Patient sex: M
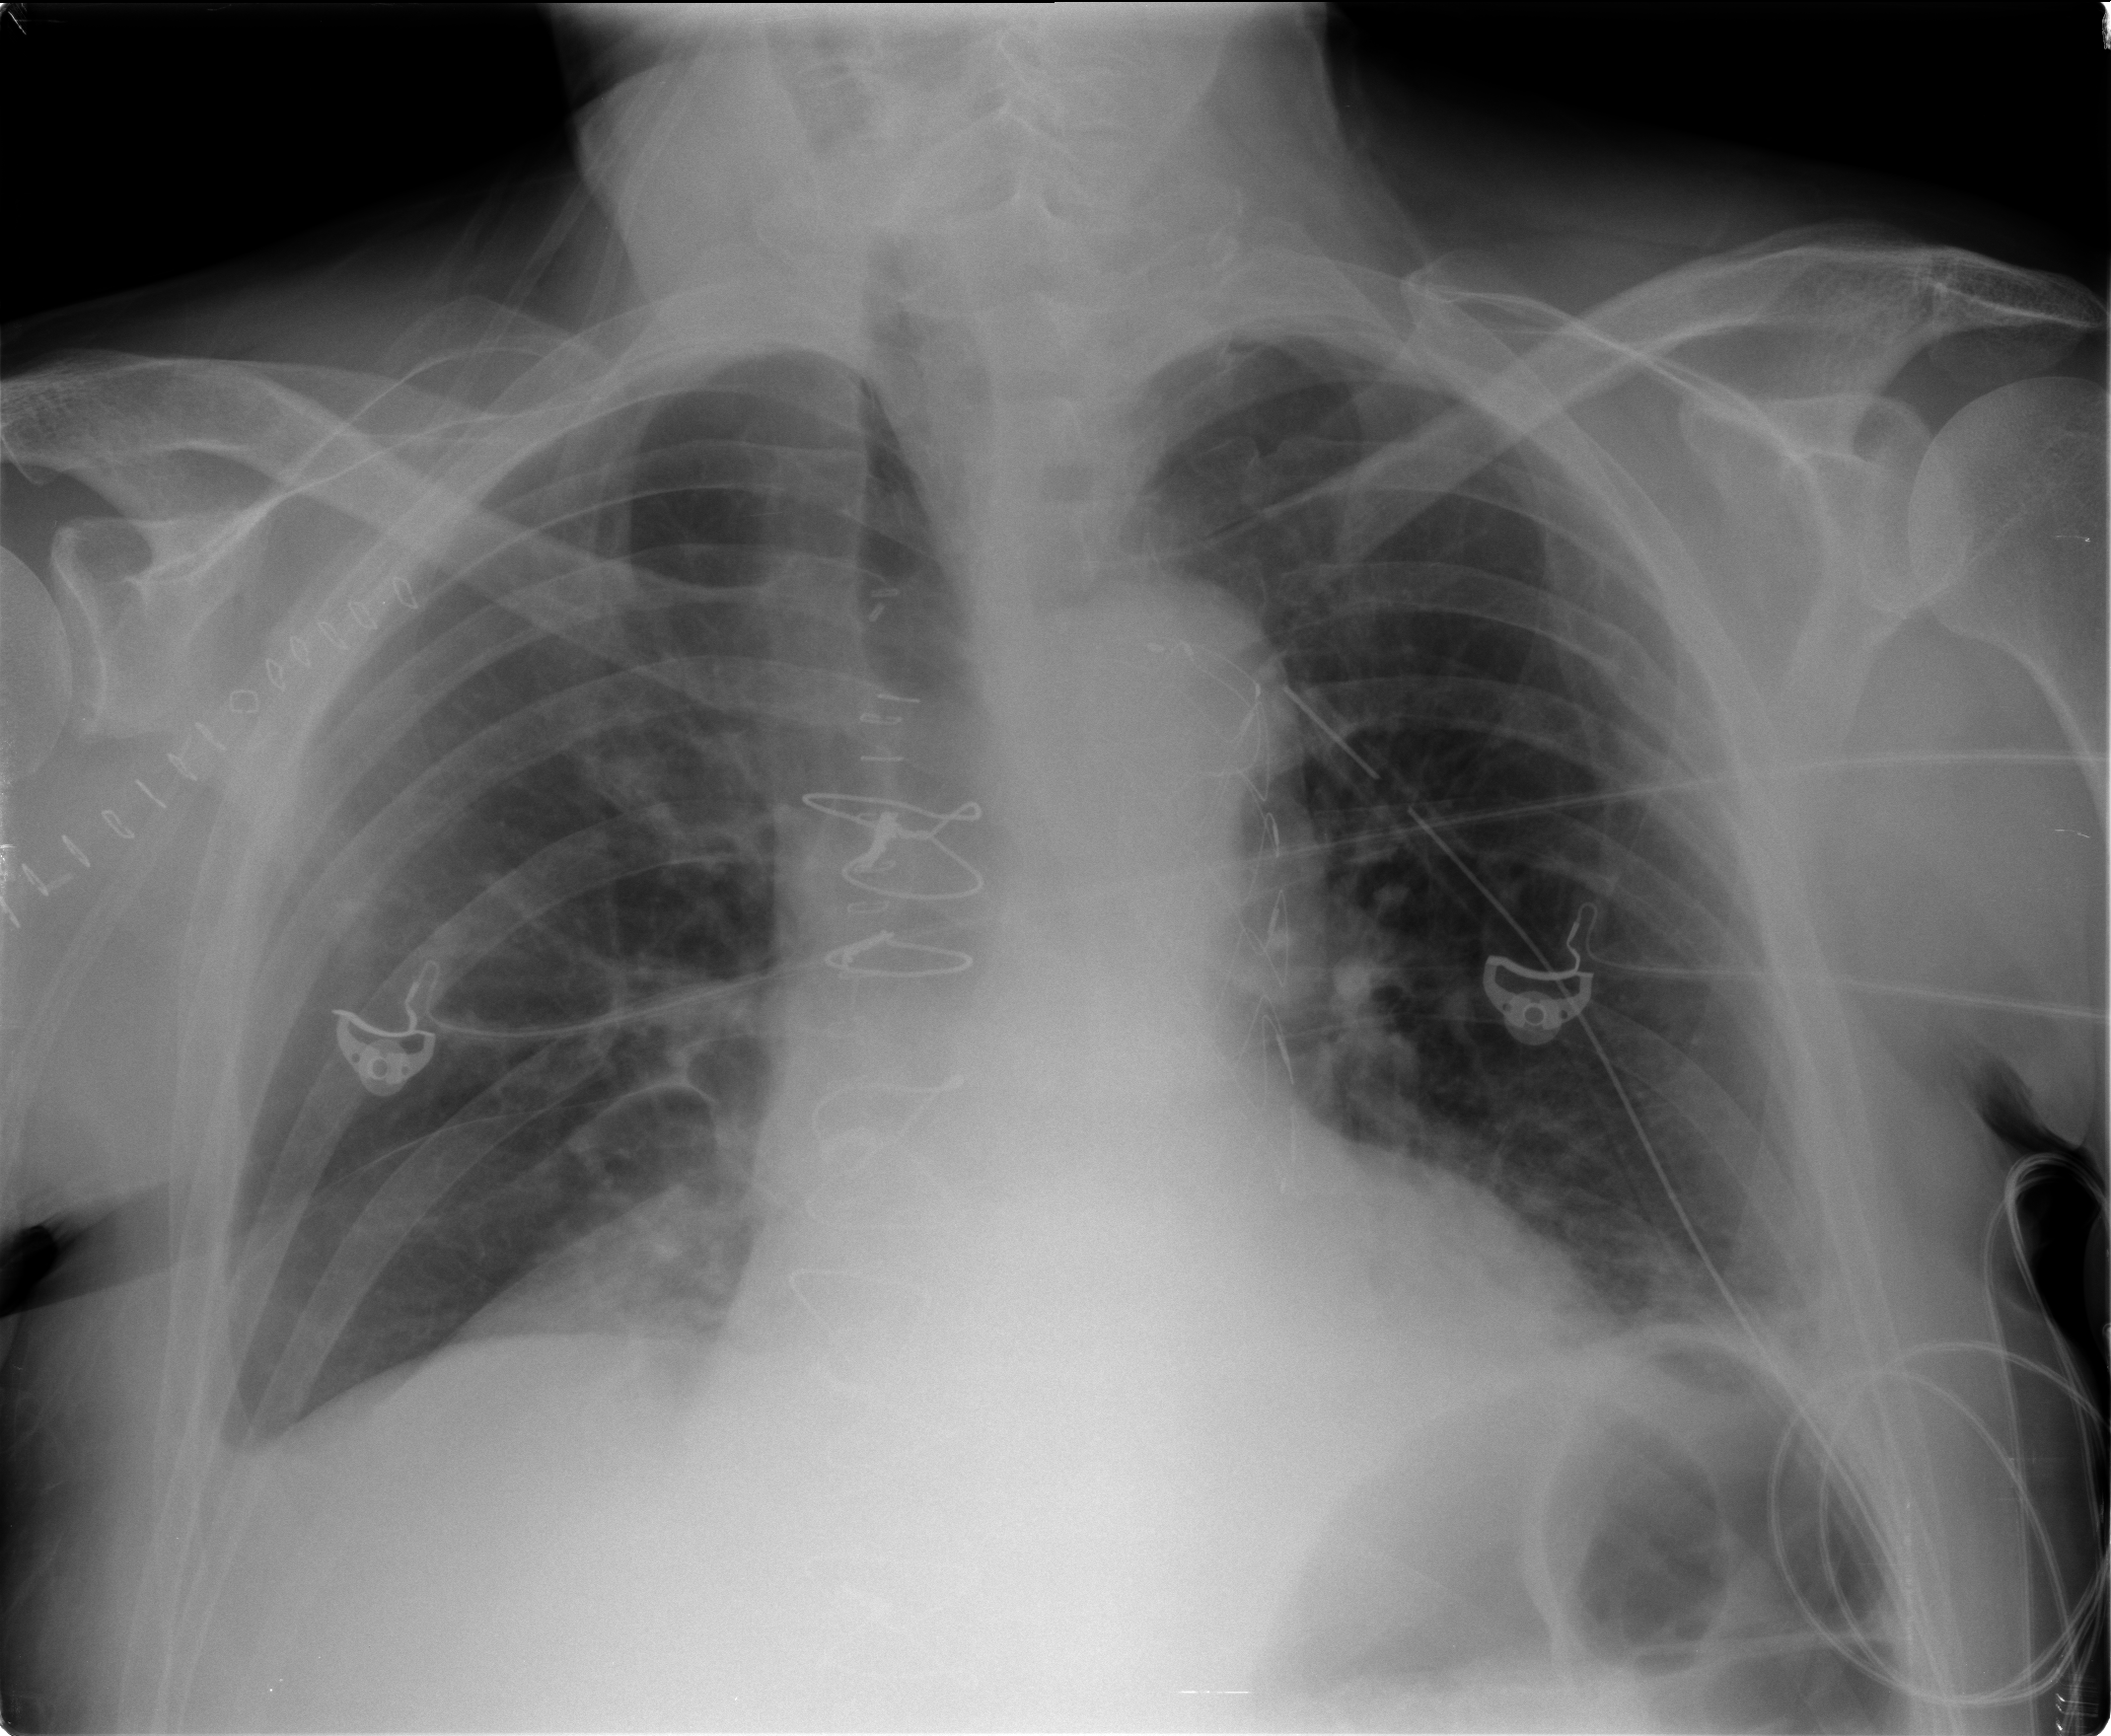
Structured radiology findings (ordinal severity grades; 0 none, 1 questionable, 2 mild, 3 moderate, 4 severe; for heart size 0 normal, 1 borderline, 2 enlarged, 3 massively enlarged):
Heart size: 0
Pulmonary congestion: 1
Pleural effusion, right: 2
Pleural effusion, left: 1
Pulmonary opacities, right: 0
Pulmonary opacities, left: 0
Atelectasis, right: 2
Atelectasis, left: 2